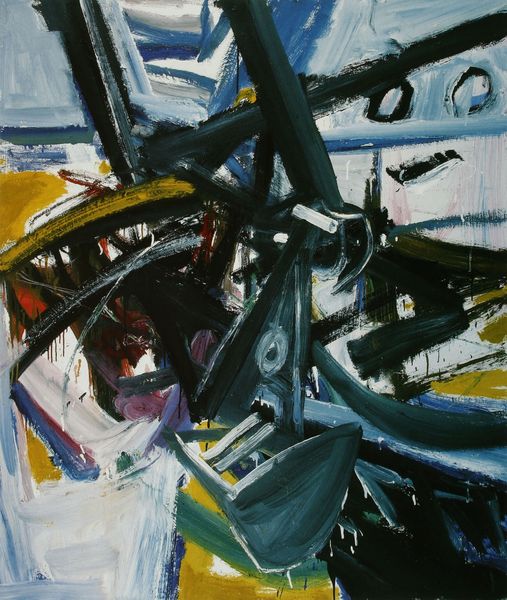
Künstler: Helmut Sturm
Standort: Schloß Mochental
Institution: Galerie Schrade
Schlagwörter: blau, blätter, dunkel, schatten, weiß, wolken, gelb, grün, bunt, fenster, grau, hell, licht, schwarz, rot, wolke, beige, fauves, muster, feld, felder, auge, blatt, rosa, boot, kreis, ruder, hellblau, schiff, segel, moderne, abstrakt, farben, modern, farbe, formen, hellgrün, lila, violett, linien, bullauge, auto, wild, dunkelblau, streifen, metall, striche, maschine, linie, kran, technik, form, durcheinander, strich, kreise, gefüge, fahrzeug, movement, wiege, riesenrad, abstraktheit, feininger, flugzeug, violence, amaturen, chaos, faben